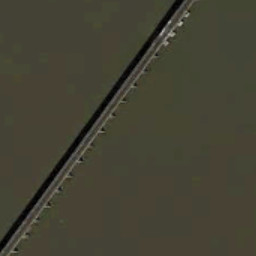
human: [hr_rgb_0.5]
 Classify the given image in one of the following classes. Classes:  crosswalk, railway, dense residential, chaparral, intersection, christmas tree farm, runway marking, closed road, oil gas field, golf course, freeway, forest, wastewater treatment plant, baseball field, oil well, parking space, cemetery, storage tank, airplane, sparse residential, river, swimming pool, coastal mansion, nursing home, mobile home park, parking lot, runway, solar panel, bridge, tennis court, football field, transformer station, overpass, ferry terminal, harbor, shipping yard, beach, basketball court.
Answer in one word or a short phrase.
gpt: bridge